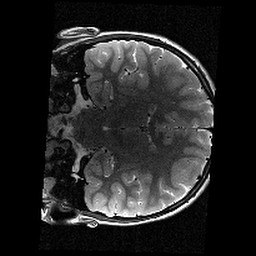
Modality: T2w
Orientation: coronal
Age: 10
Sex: male
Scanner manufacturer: siemens
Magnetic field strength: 3 T
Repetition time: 9.23 s
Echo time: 0.067 s